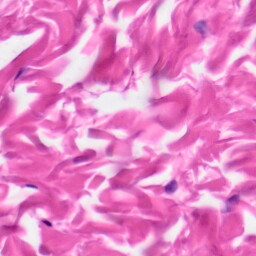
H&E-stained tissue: Skin